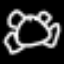
Label: frog